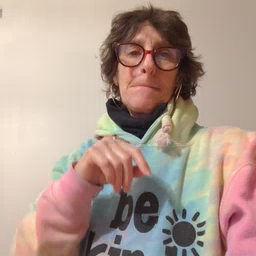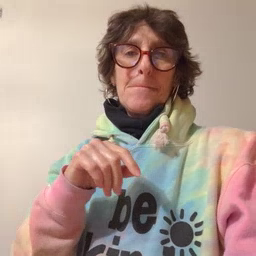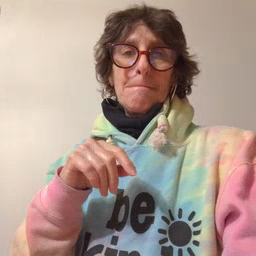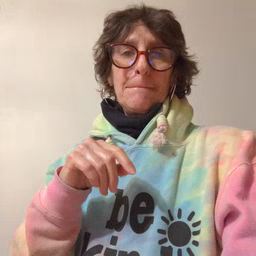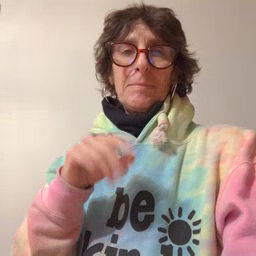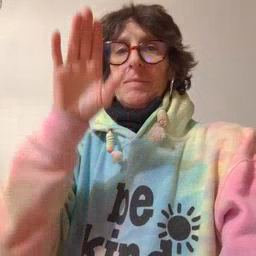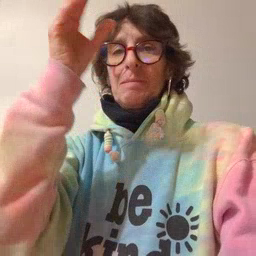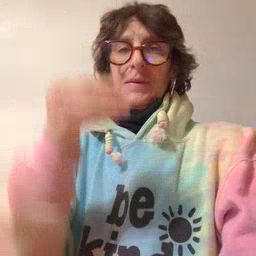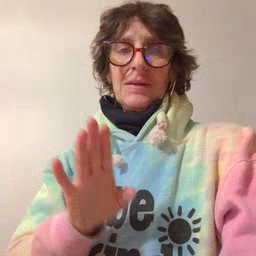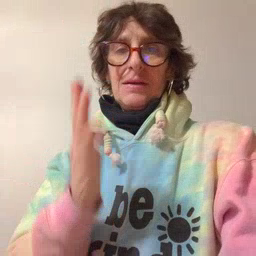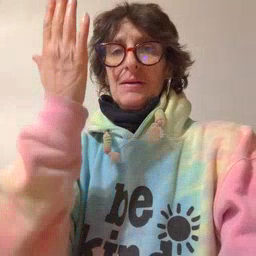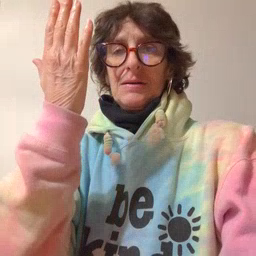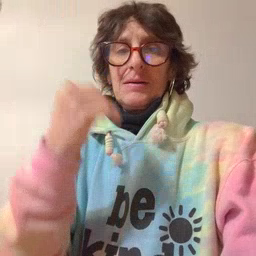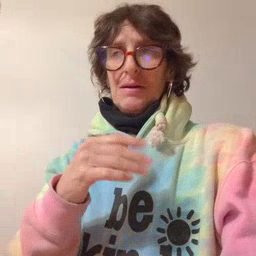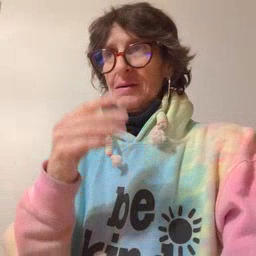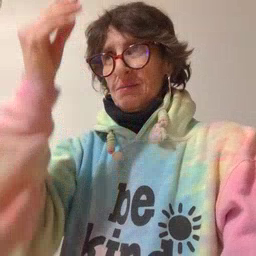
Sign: mitten